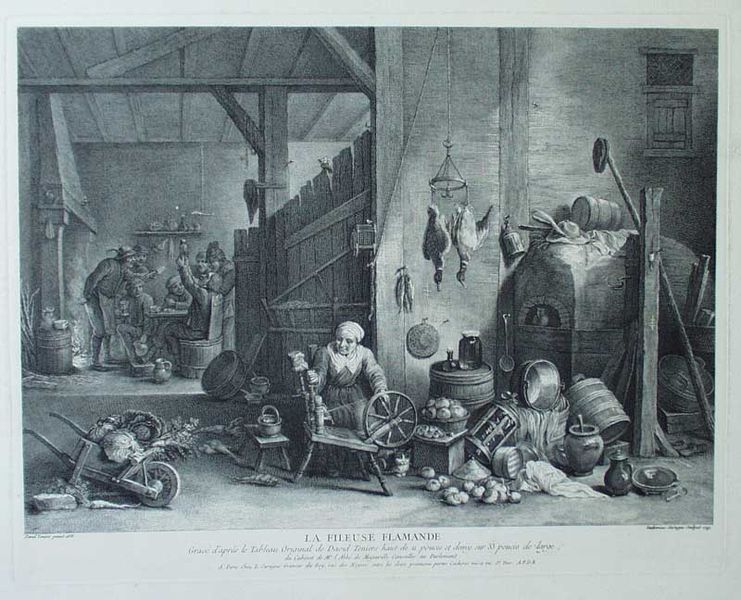
Titel: La fileuse flamand
Künstler: Louis Surugue
Standort: Karlsruhe
Institution: Staatliche Kunsthalle Karlsruhe
Schlagwörter: feuer, mann, vogel, wasser, weiß, frauen, menschen, frau, grau, holz, männer, raum, schwarz, tisch, zeichnung, dach, haus, obst, zaun, fest, gespräch, party, feier, feiern, flasche, trinken, schüssel, tod, tot, holland, vögel, interieur, decke, familie, innen, kind, blatt, arbeit, genre, kamin, karren, landleben, ofen, schuppen, frucht, früchte, gemüse, kanne, kohl, krug, topf, äpfel, magd, schrift, ente, arbeiten, ernte, hart, grafik, hof, enten, französisch, handkarren, karre, rad, schubkarre, staffage, wehen, essen, löffel, wein, einfach, nähen, wolle, balken, kammer, bretter, bauer, töpfe, zwiebel, scheune, geschirr, druck, radierung, stich, illustration, text, beschriftung, bier, gänse, fass, gefässe, zuber, wärme, küche, geflügel, werkstatt, werkzeug, krüge, kartoffeln, trog, flämisch, männder, fässer, huhn, hausarbeit, eimer, kupferstich, garn, legende, spinnen, spinnrad, spinnerin, webstuhl, flamen, vorrat, verschlag, gebälk, haushalt, unordnung, flandern, backofen, sieb, vorräte, änner, belgien, lehrling, tischh, spinnrocken, unordnug, la, rübe, vorratskammer, tote enten, m¨bel, handwerk, mittelalter, tot enten, nöhen, flandrisch